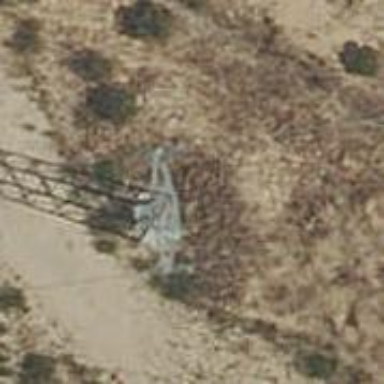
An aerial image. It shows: Power line is depicted.